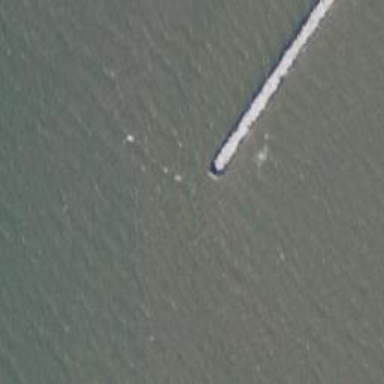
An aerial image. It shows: Breakwater structure.